Aerial crown-view tile of a tropical tree (Barro Colorado Island, Panama), acquired 20250616:
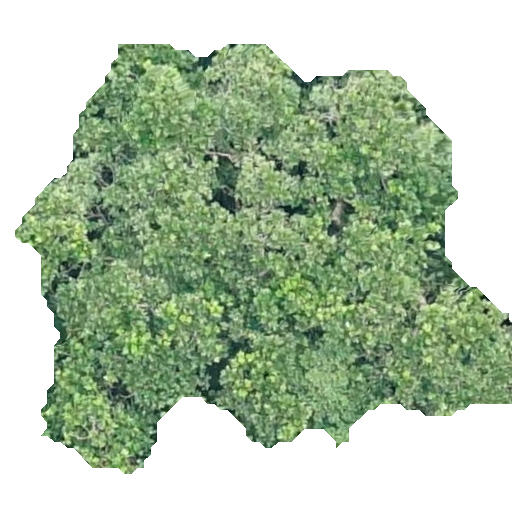
Species: Anacardium excelsum
GBIF accepted scientific name: Anacardium excelsum
Crown area: 217.534 m²